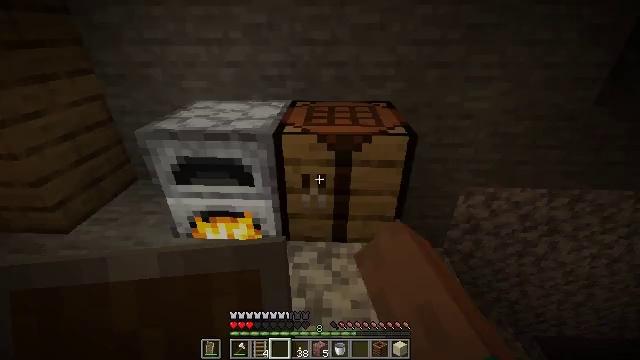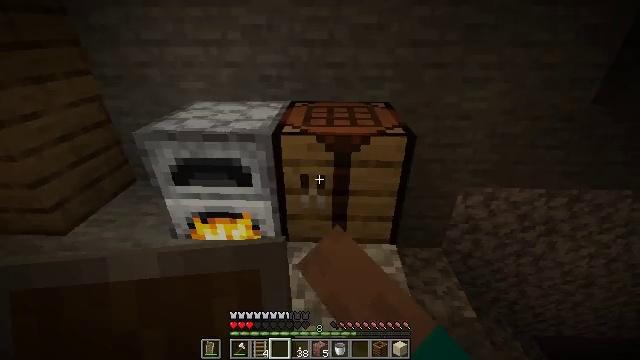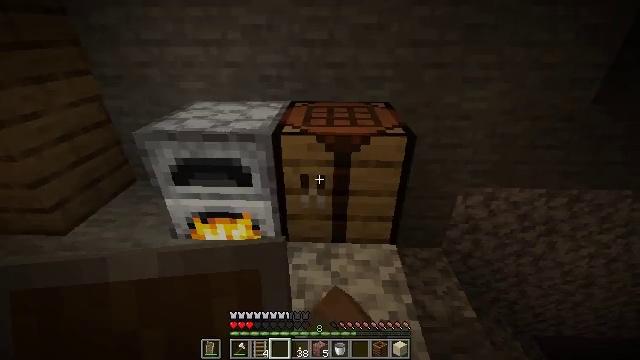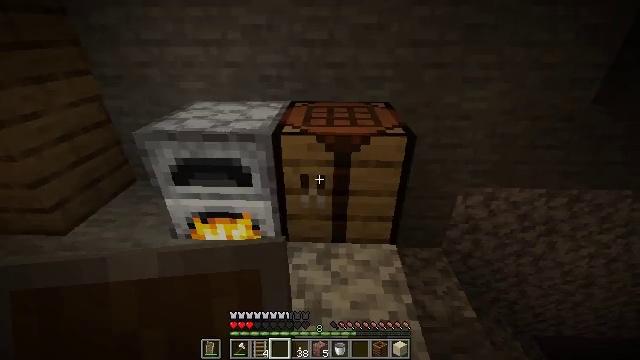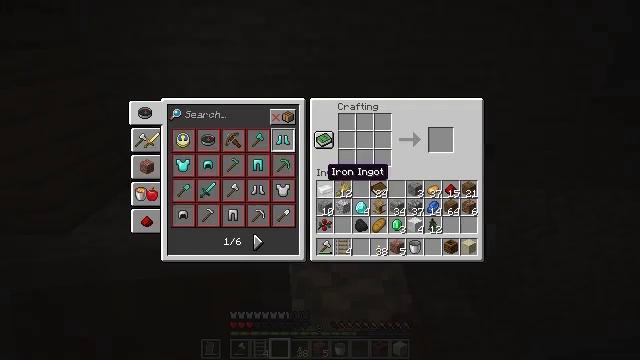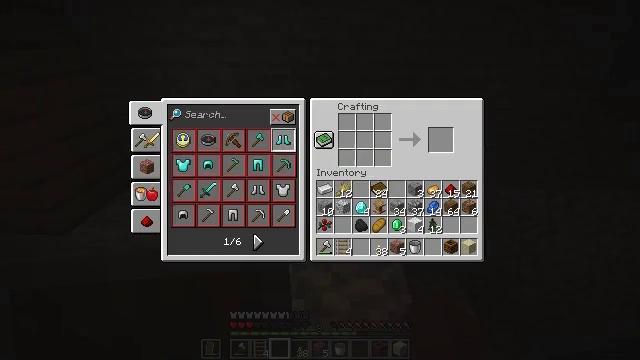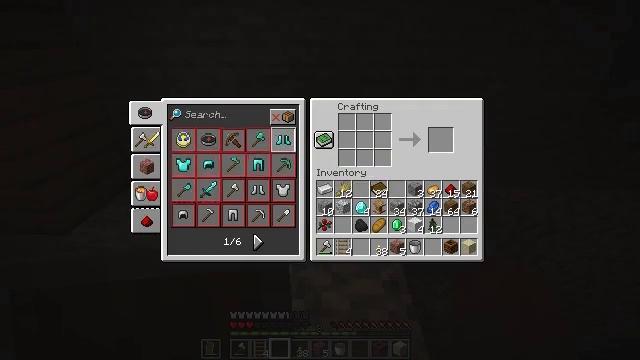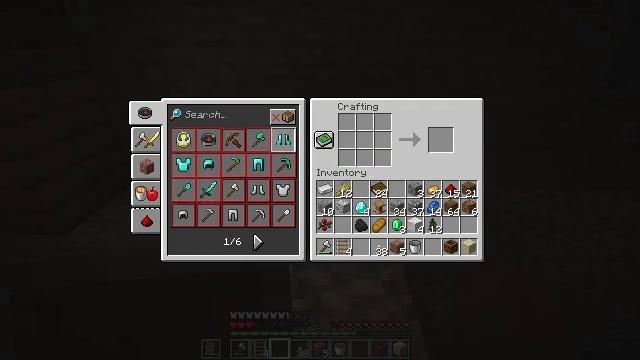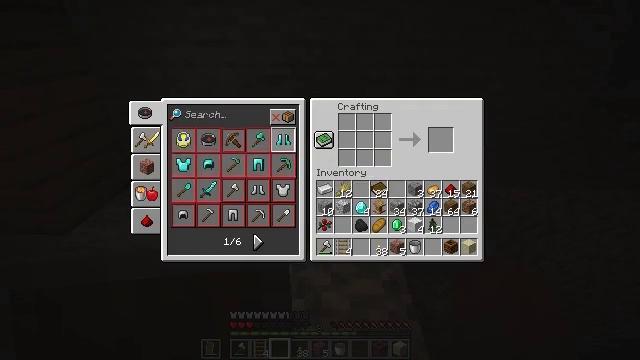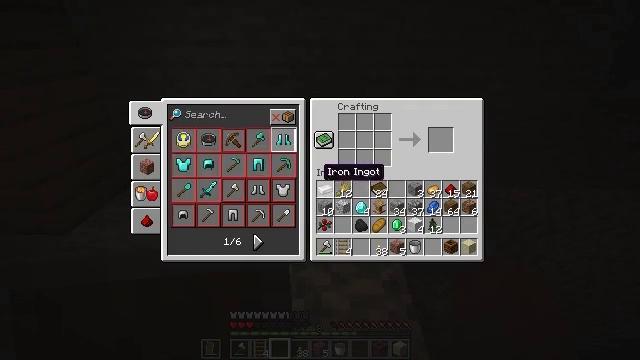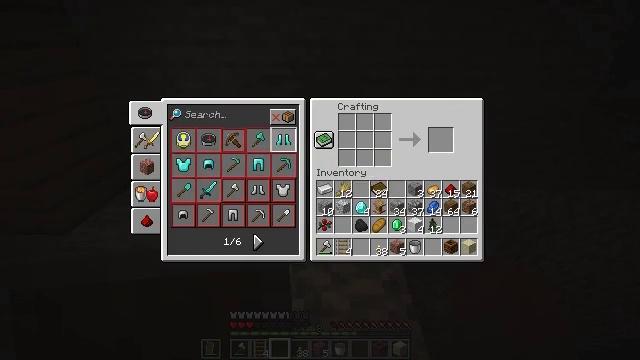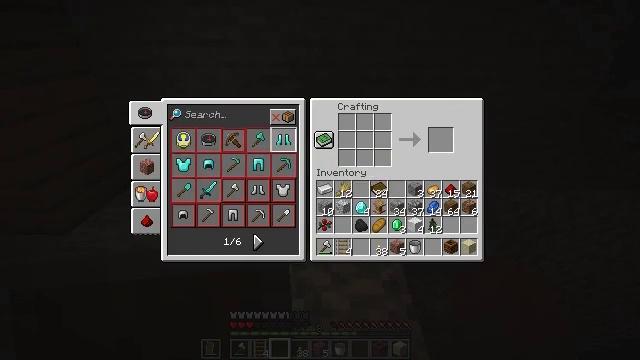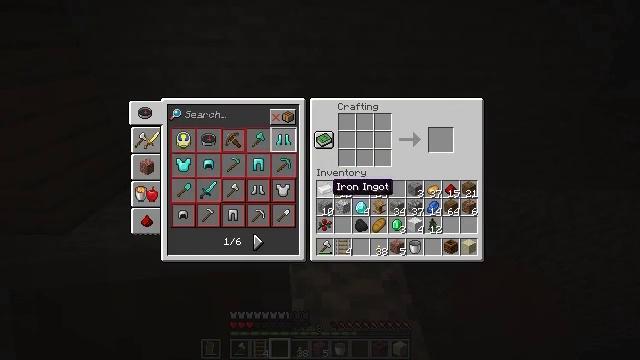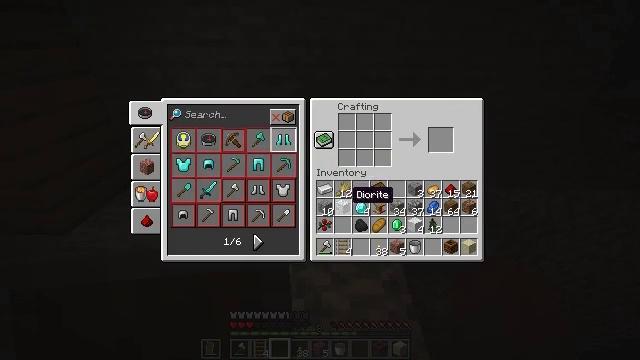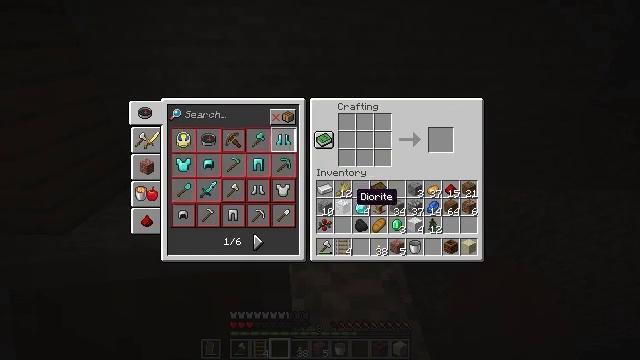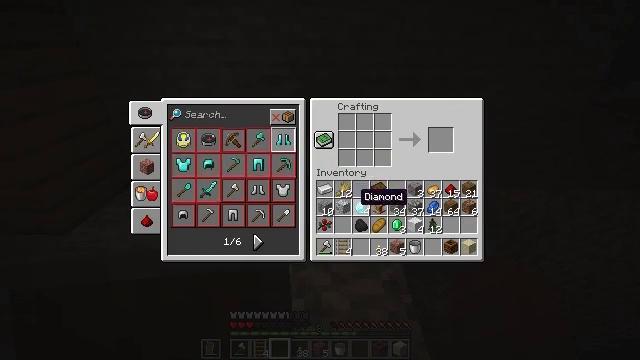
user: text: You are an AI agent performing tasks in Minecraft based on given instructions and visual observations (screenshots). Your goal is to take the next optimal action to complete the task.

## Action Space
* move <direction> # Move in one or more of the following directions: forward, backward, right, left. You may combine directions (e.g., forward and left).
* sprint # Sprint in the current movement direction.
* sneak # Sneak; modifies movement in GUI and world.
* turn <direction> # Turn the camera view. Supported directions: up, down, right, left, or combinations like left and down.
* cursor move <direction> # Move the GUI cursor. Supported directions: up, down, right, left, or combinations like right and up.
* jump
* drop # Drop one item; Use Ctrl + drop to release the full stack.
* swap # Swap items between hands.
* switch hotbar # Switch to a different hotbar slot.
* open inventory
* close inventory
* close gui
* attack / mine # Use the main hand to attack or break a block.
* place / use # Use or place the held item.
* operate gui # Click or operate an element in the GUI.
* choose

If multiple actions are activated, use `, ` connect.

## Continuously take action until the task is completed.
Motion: motion action
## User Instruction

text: Open the crafting table to craft bread with wheat.
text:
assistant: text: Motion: no_op
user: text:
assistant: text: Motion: no_op
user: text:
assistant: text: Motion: no_op
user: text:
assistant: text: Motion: open gui
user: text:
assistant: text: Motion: no_op
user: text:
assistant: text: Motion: no_op
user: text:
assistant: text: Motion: no_op
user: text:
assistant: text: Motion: no_op
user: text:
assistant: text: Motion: no_op
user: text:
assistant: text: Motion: no_op
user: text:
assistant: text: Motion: no_op
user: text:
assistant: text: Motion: cursor move right and down
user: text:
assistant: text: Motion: sneak, cursor move right and down
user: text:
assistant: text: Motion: sneak
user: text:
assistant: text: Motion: sneak
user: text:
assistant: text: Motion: sneak
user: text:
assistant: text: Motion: sneak
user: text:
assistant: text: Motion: sneak
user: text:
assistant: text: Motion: no_op
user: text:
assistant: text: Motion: no_op
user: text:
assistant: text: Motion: no_op
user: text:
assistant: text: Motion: operate gui
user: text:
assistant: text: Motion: operate gui
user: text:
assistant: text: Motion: cursor move up, operate gui
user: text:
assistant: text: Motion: cursor move up
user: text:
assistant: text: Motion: cursor move up
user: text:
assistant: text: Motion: cursor move up
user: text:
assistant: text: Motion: no_op
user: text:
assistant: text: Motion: no_op
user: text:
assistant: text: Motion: no_op